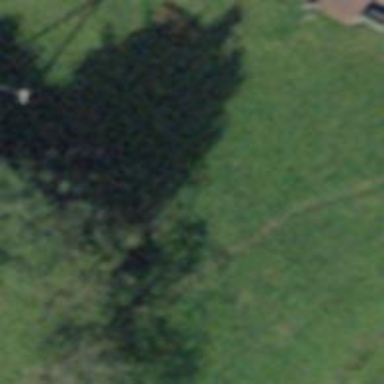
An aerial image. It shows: Grass path without sidewalk.